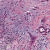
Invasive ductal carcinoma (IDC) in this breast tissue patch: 1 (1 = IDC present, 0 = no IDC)